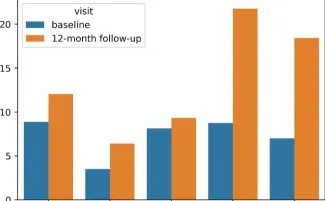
GDS behavior improvements due to EA intervention. DA improvements.
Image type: chart (chart)